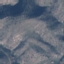
Land use / land cover: HerbaceousVegetation